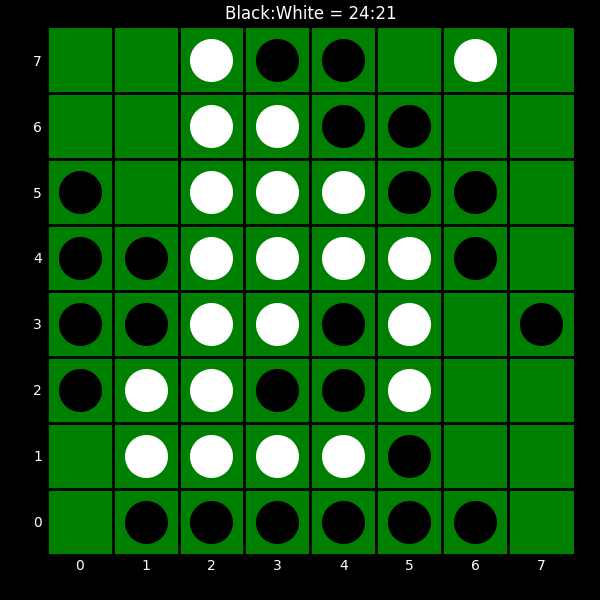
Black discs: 24
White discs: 21